Field crop: tomato
Growth stage: 2
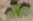
Species: solanum